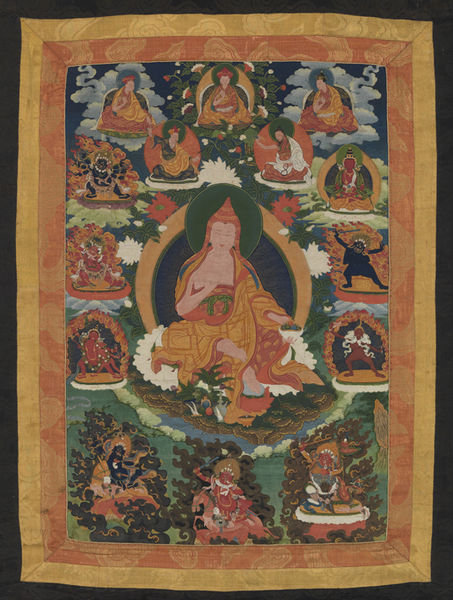
Titel: Guru Padmasambhava, Fourth Manifestation
Standort: Amherst (Massachusetts, USA)
Institution: Mead Art Museum, Amherst College
Schlagwörter: blue, court, hands, hat, men, red, religious, throne, white, women, black, face, figures, gold, green, seated, sit, sitting, woman, yellow, blanket, flowers, pink, sheet, tapestry, flower, napkin, cloud, clouds, flesh, gods, heaven, man, sky, tree, orange, death, feet, grass, plants, frame, color, fabric, flag, frames, arms, leaves, music, wreath, antique, rectangle, square, colorful, foot, religion, circle, cloth, god, goddess, asian, persian, dragon, japan, orient, miniature, artifact, saints, round, dance, dancing, indian, oriental, textile, pray, buddha, goddesses, floating, india, throw, image, material, kneel, fat, spirit, circular, parchment, worship, deity, nepal, deities, sat, dindia, buddhism, dalai, lama, dalai lama, vishnu, budha, lotus, budda, shakra, arnms, skills